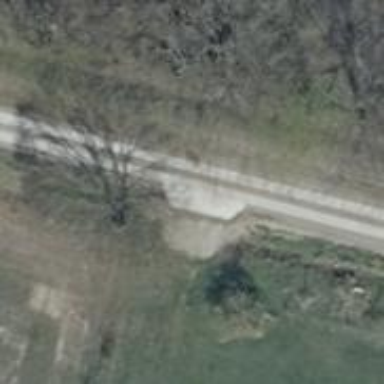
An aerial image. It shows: Unclassified road with concrete lanes.